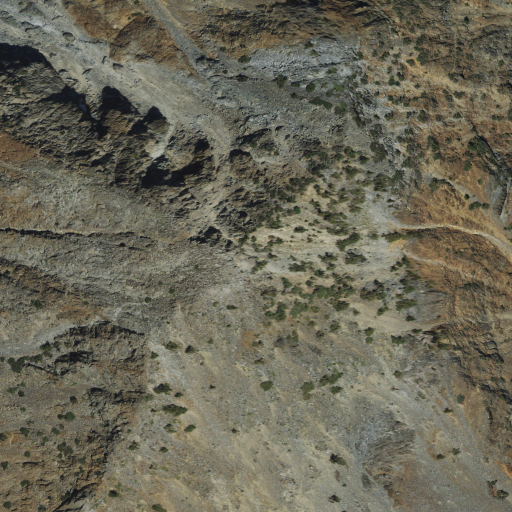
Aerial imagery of mountain in California named Gabbro Peak containing barren land, shrub, evergreen forest, and grassland